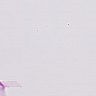
Metastatic tissue present: no